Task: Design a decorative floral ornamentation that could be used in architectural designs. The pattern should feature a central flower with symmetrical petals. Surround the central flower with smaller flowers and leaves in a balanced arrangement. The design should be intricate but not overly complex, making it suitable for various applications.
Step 834:
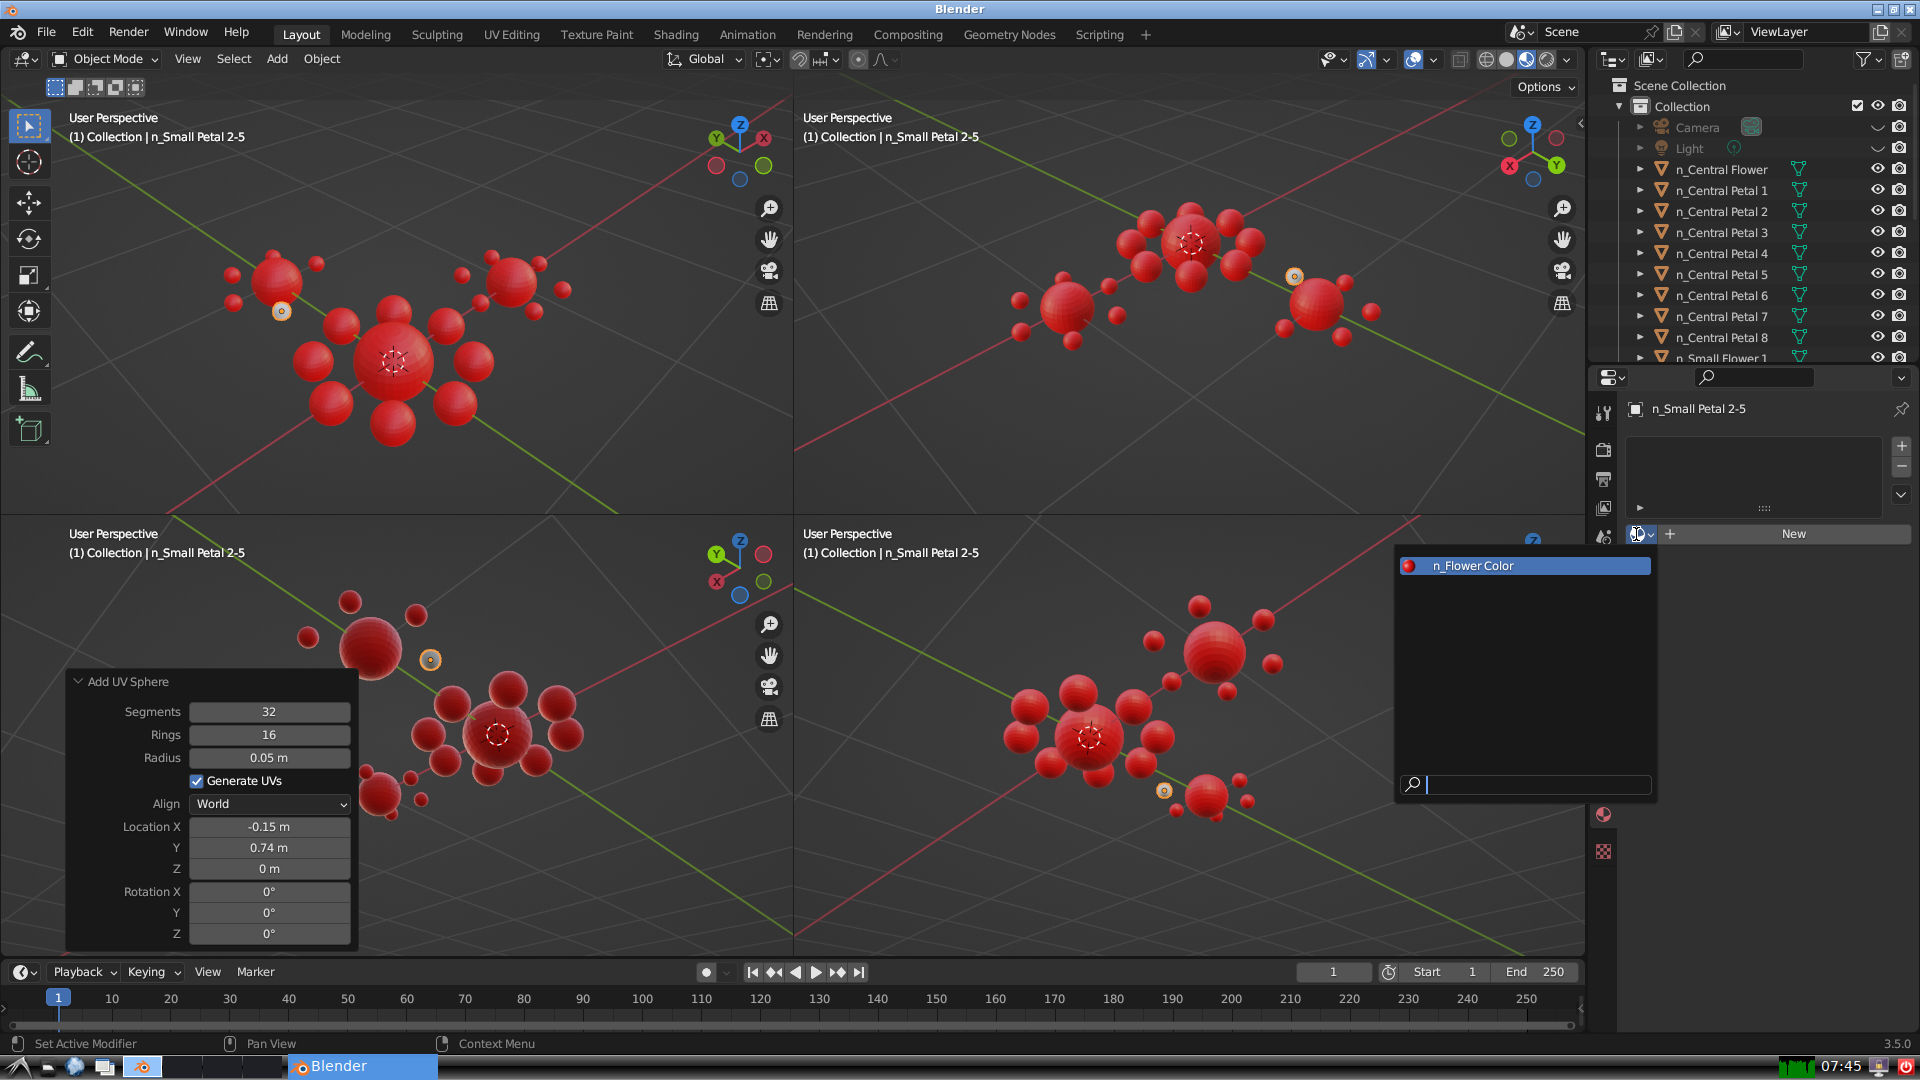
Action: input_text: n_Flower Color